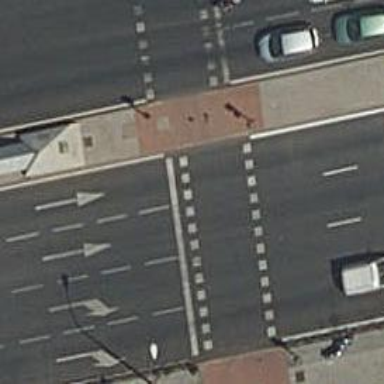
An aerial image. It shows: Zebra crossing with traffic signals.